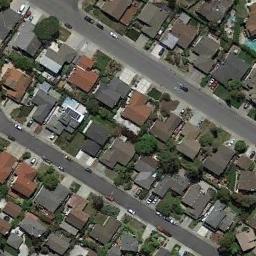
Label: residential